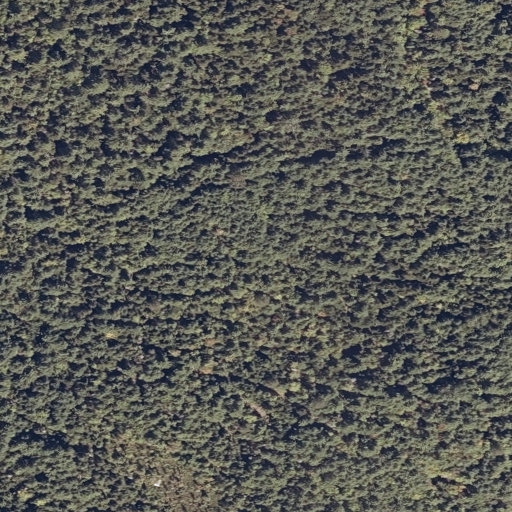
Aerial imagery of ridge(s) in Maine named Trout Brook Ridge containing evergreen forest and mixed forest